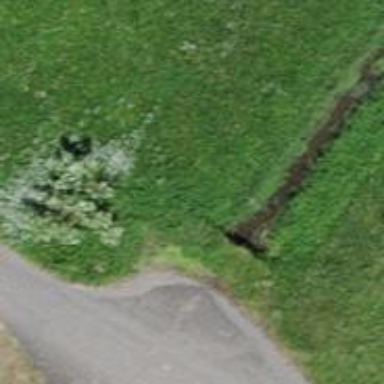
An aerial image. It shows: Culvert tunnel under drain waterway.